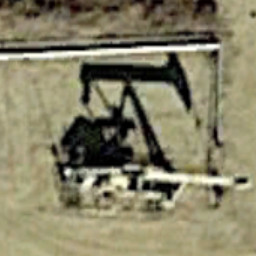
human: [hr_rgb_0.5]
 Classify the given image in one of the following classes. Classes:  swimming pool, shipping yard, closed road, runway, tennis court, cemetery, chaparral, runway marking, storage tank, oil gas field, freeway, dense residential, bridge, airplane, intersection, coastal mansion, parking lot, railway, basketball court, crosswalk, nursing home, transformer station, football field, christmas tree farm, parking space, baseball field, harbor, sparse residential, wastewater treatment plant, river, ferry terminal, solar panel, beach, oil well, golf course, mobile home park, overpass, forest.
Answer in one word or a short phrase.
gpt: oil well